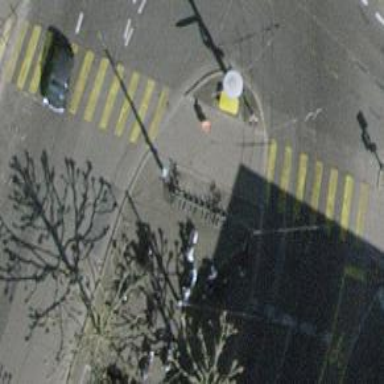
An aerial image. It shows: Bicycle parking area with stands.